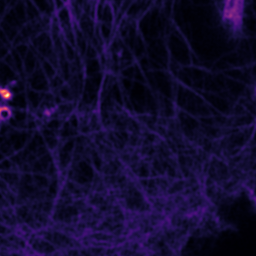
Label: Super-resolution F-actin image